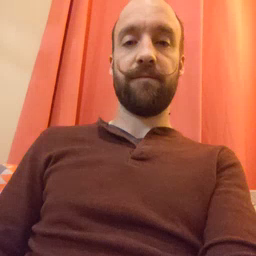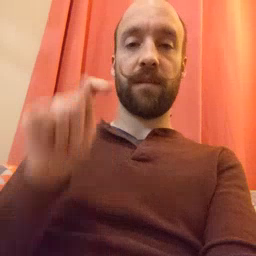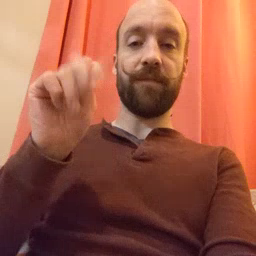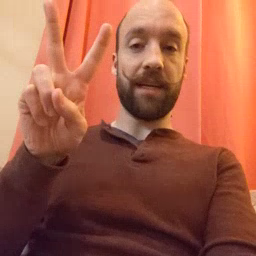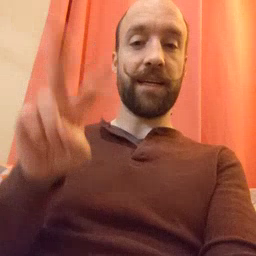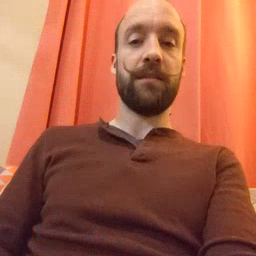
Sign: TV